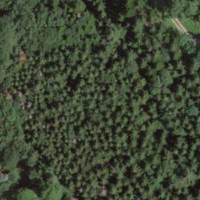
EUNIS habitat code: 44
Species observed at this site:
Tussilago farfara